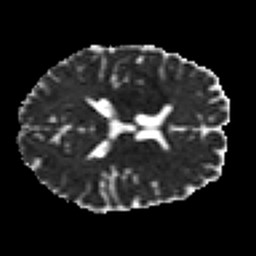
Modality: MD
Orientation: axial
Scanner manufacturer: siemens
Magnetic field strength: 3 T
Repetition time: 7.8 s
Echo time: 0.09 s